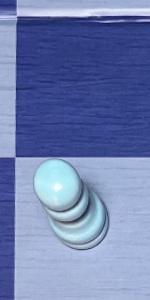
Label: Pawn_White